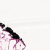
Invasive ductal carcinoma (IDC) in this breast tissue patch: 0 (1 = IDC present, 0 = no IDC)